Here is the time-frequency representation (spectrogram) of a rolling-element bearing's vibration measurement. What is the most likely bearing condition (normal, inner_race, outer_race, ball)?
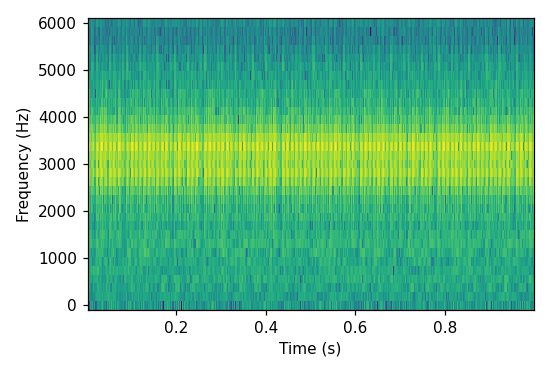
Answer: outer_race